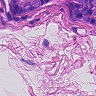
Metastatic tissue present: no